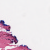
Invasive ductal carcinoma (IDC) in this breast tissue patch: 0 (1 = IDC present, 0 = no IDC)